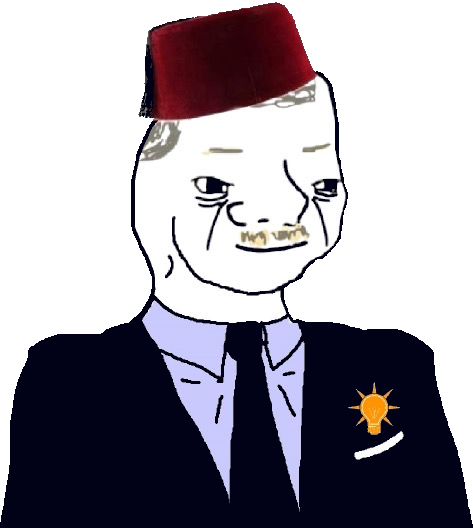
Label: 5_Boomer